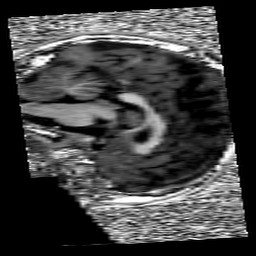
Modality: UNIT1
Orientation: sagittal
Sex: male
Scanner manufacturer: siemens
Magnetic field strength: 3 T
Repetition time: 5 s
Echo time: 0.00368 s